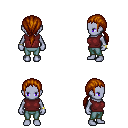
a pixel art fantasy rpg character, female body template, dark elf, purple skin, maroon sleeveless shirt, teal pants, brunette ponytail hairstyle, bracelets, four views (front, back, left, right), 2x2 character sprite sheet, small pixel art, hard edges, no anti-aliasing